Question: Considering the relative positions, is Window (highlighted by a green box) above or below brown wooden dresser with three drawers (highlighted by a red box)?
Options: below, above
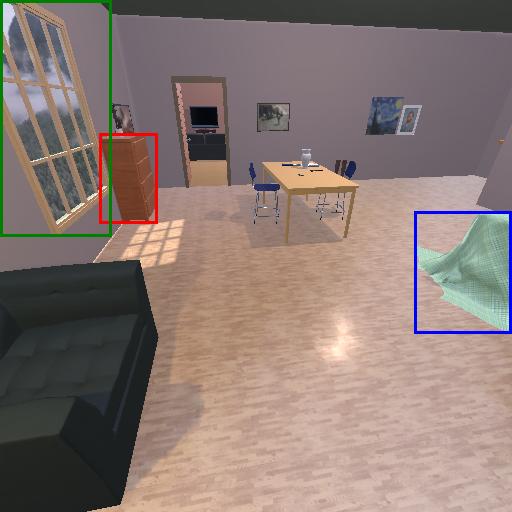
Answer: below